Question: I would like to add a crosshair with a smaller circle around it to my Bing Maps WPF Control. This is due to Restrictions (WinForms-Application with Wrapper around the WPF-Control) only possible in the Code-Behind and not in the XAML
It should look like:

I followed the Instruction as decribed in <URL> on MSDN, but this only described how i can add a Shape based on a Location, but it should be centered on the Control.
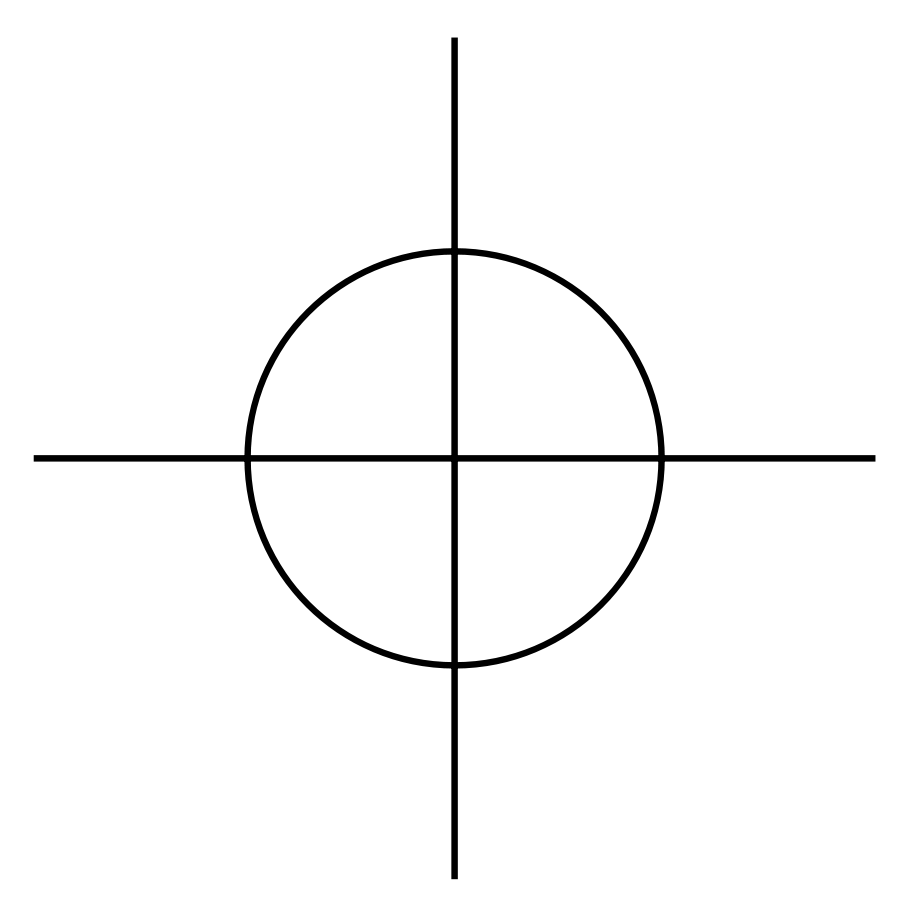
Answer: Try adding the image directly to the map without setting it's position. Do something like this:
'''
var img = new Image();
//Add code to load your image.
//Center image some how. Try margins, or hortizontal and vertical alignment.
image.Margin = new Thickness(map.ActualWidth - img.ActualWidth, map.ActualHeight - img.ActualHeight);
map.Children.Add(image);
'''